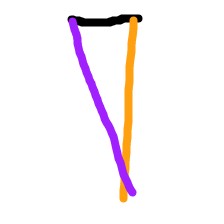
Shape: triangle